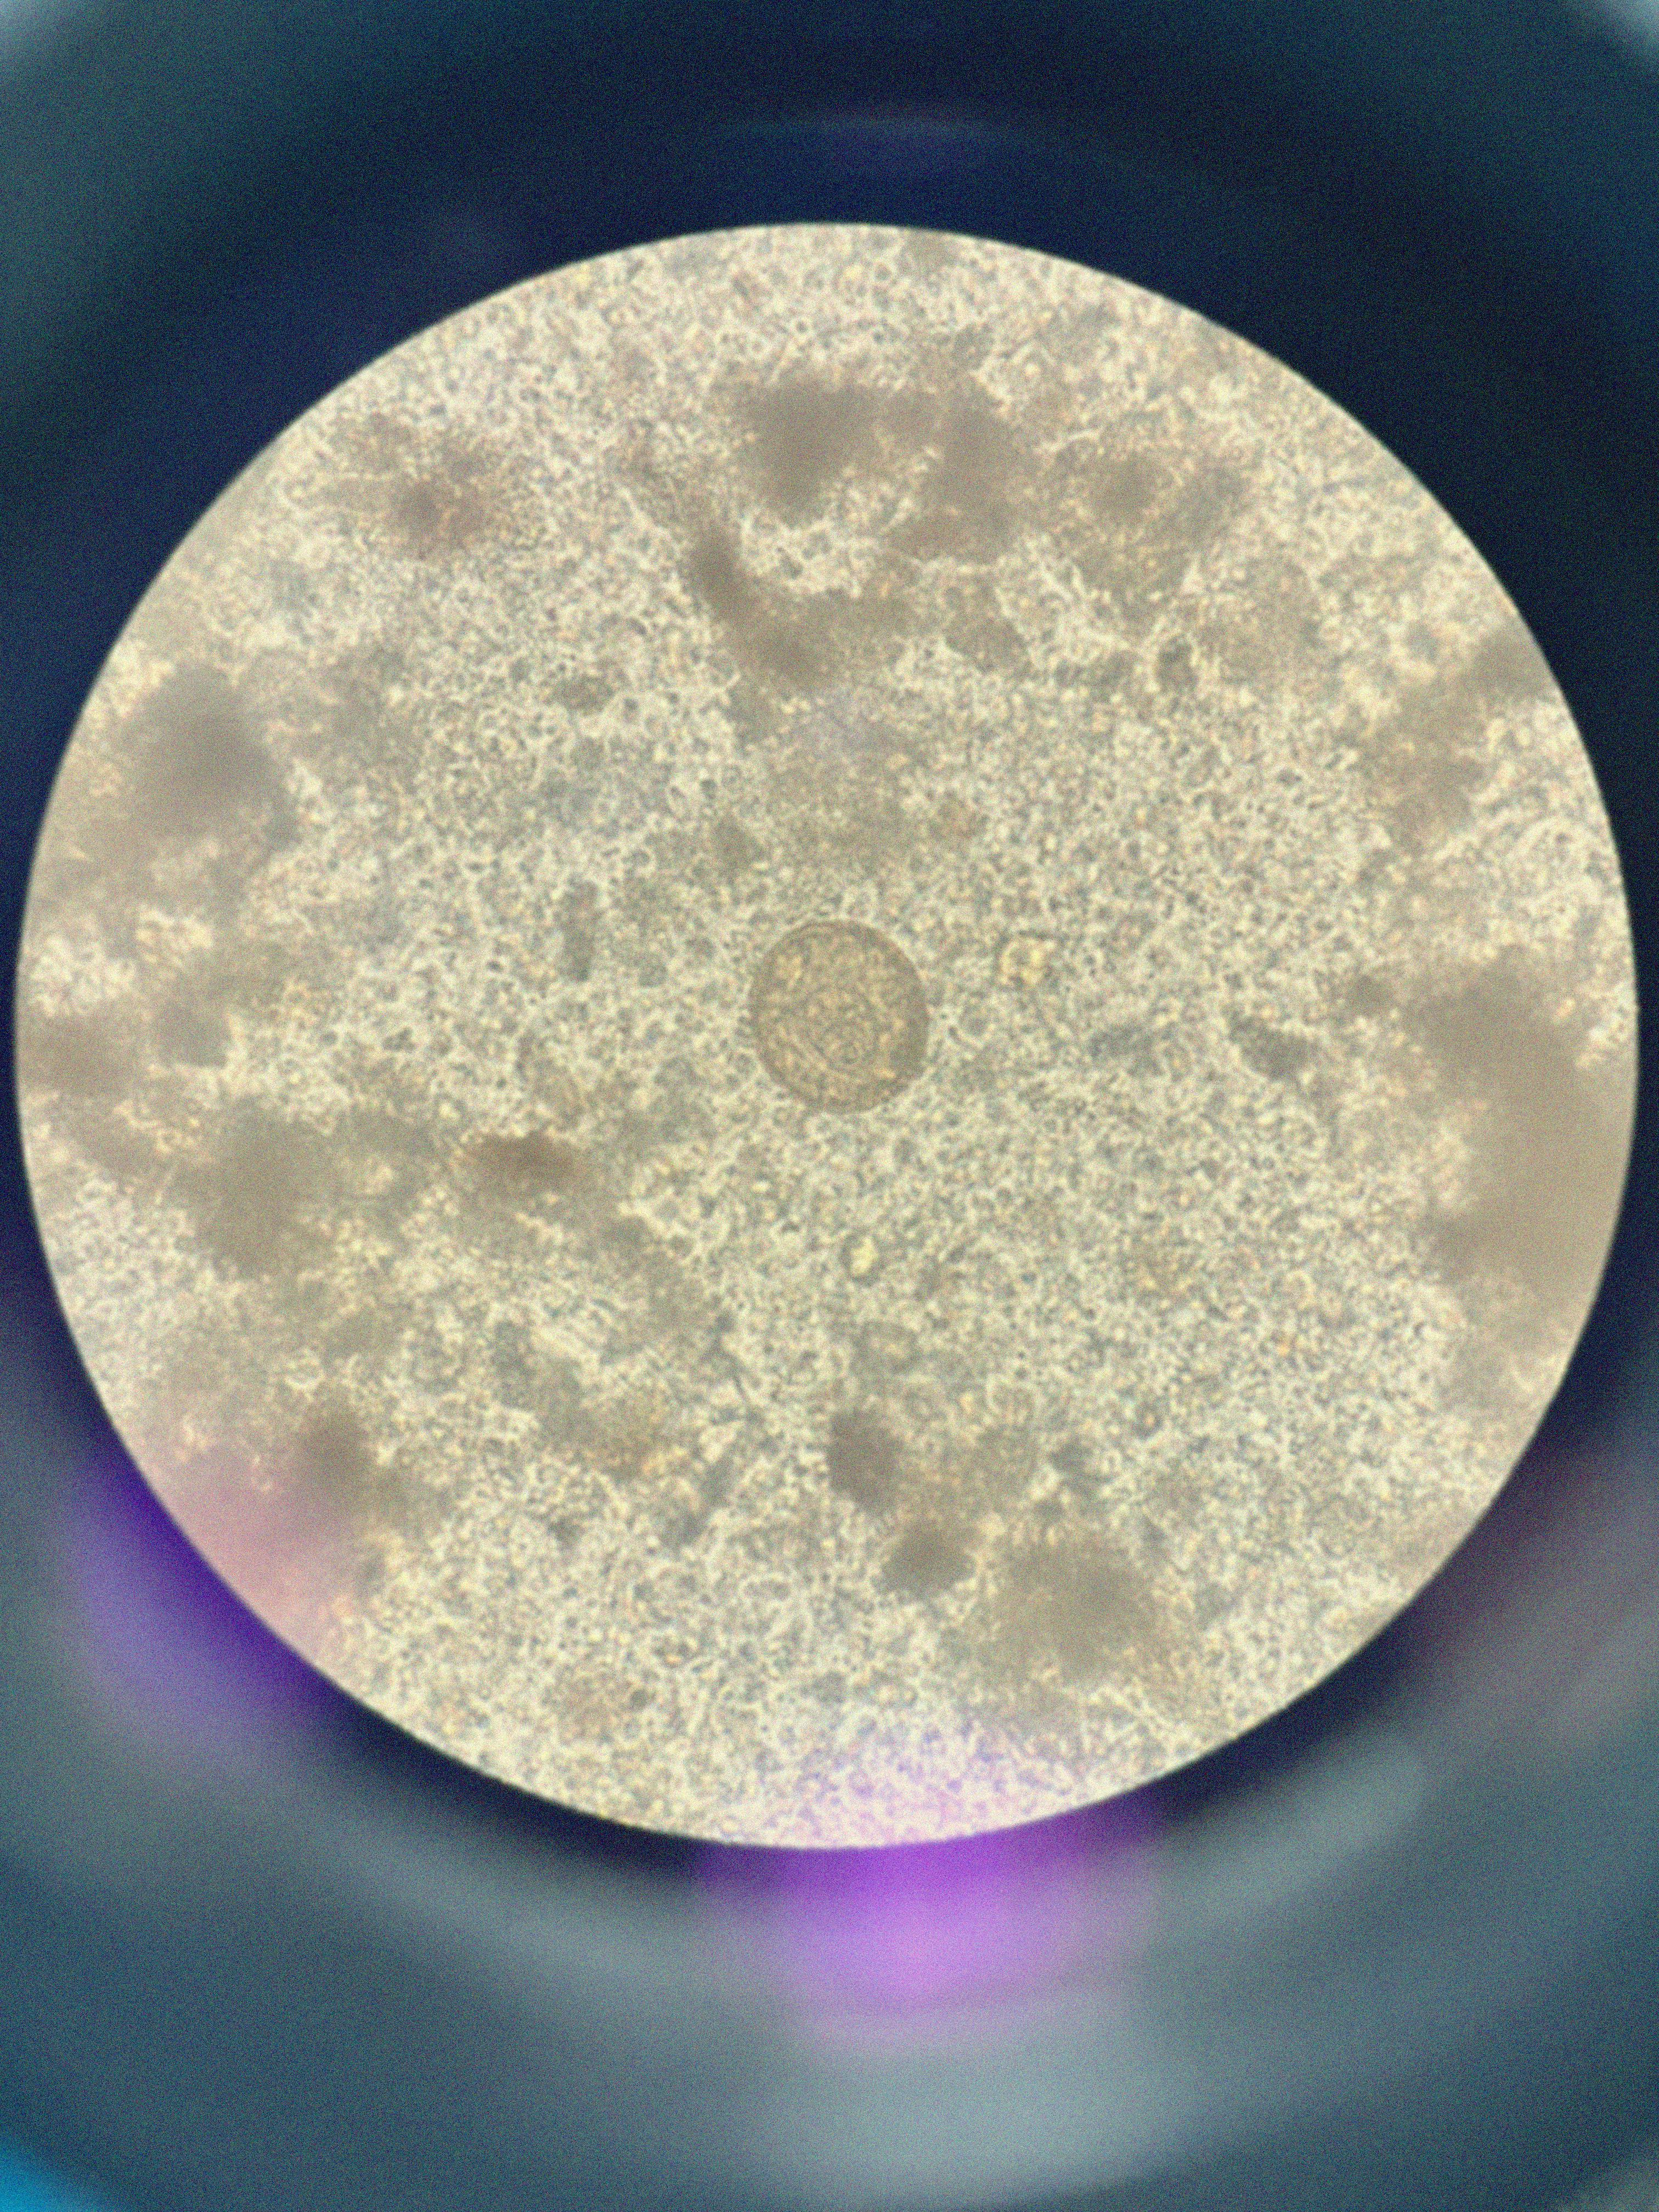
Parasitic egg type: Hymenolepis diminuta